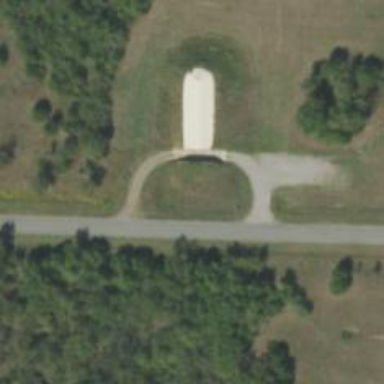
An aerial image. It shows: Military bunker.